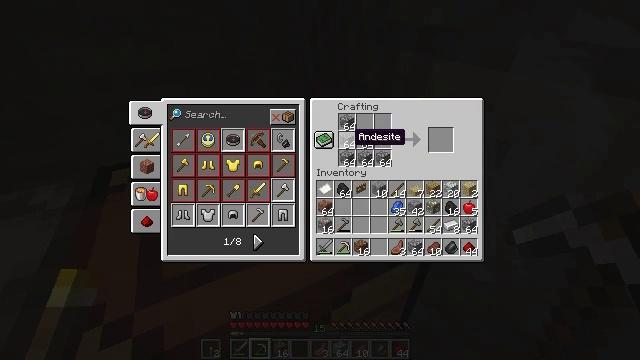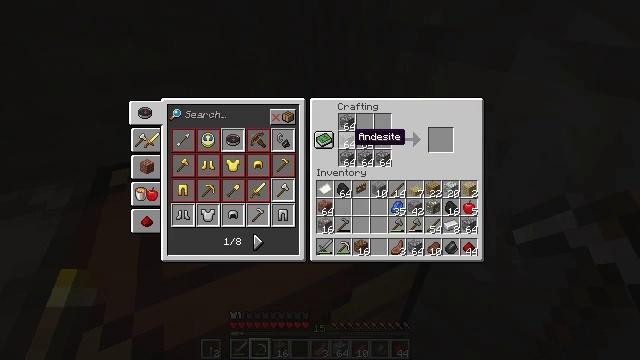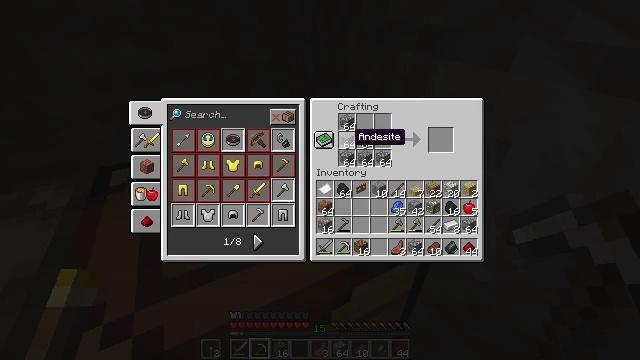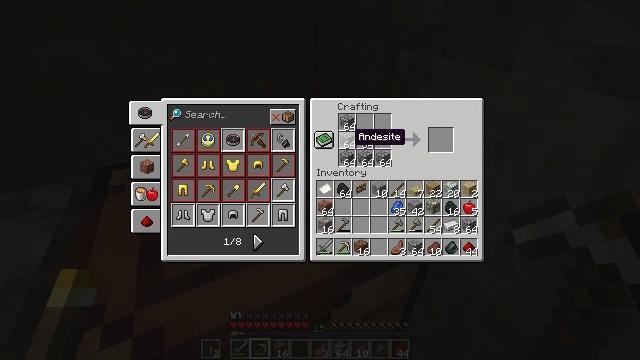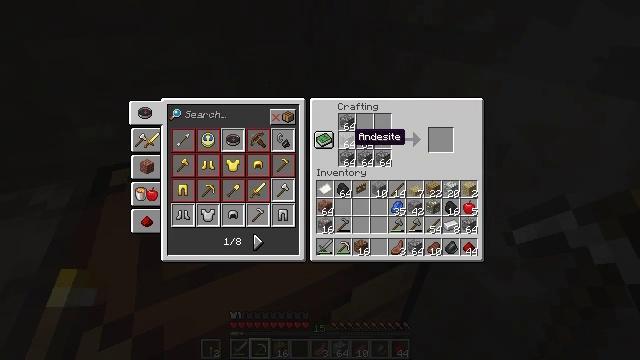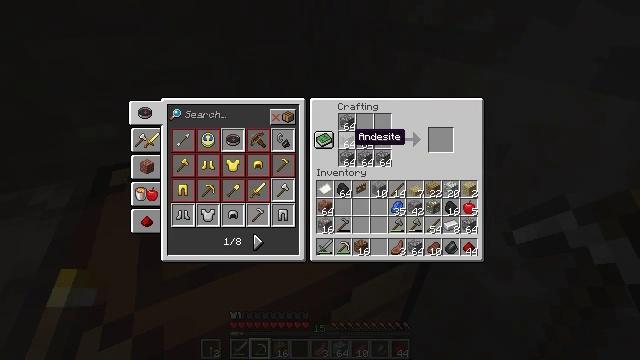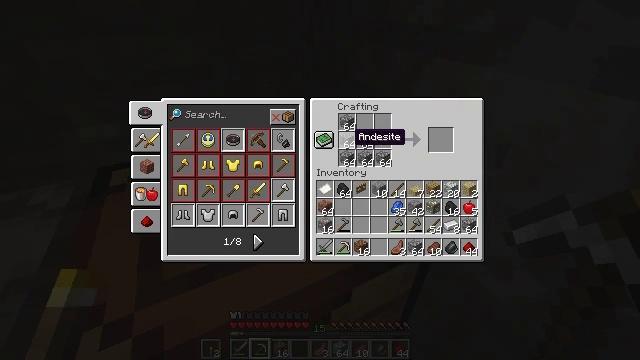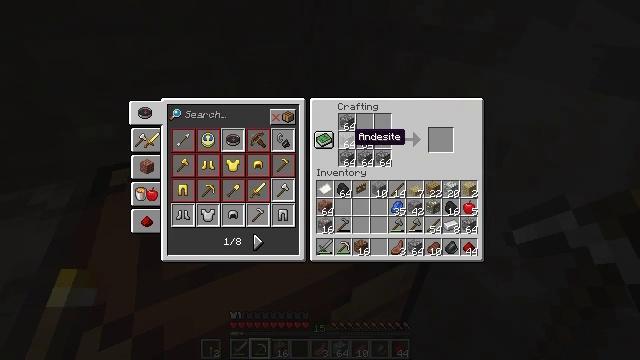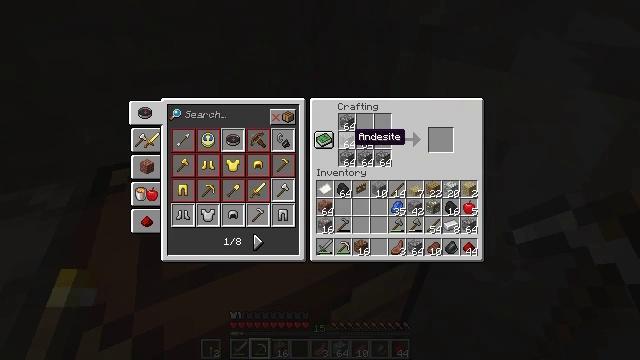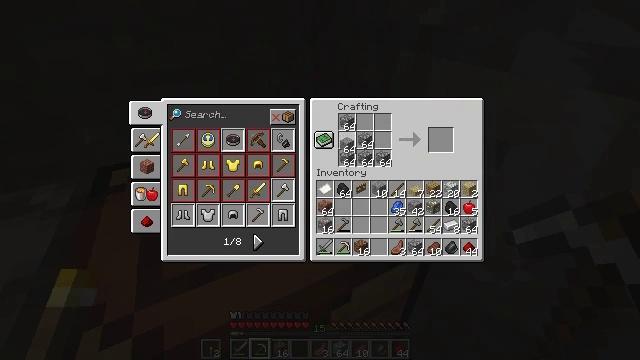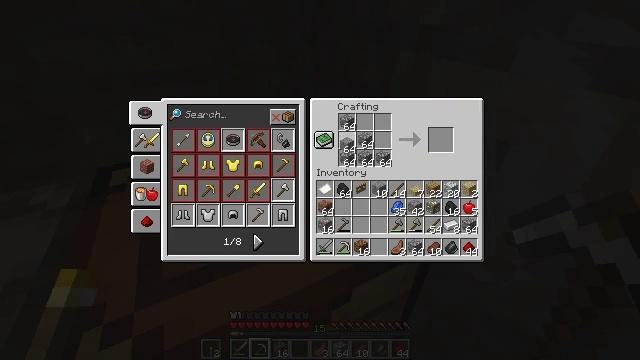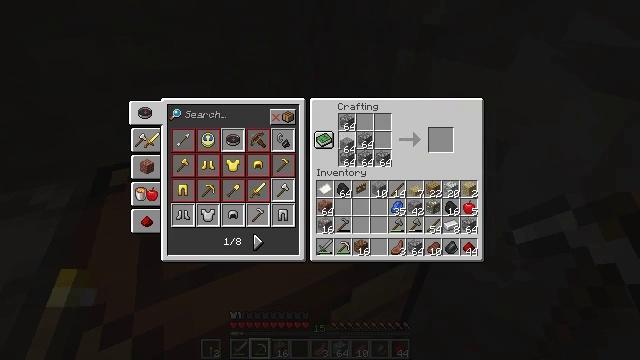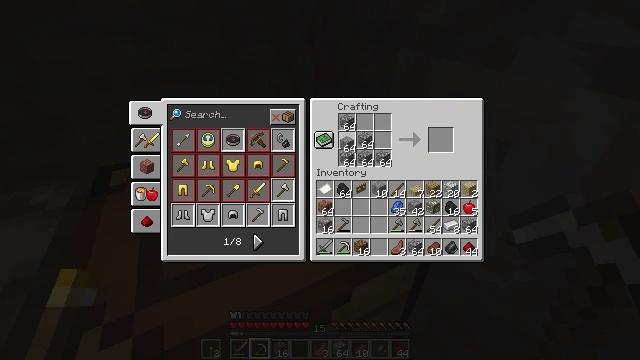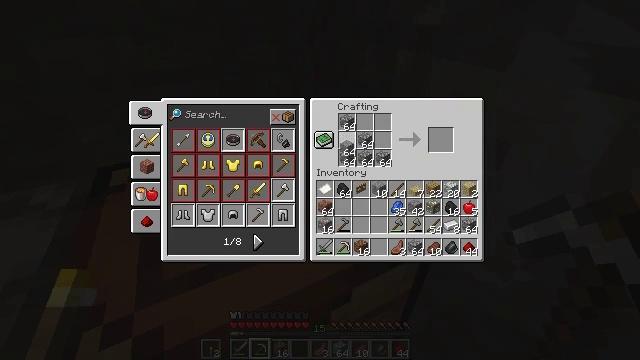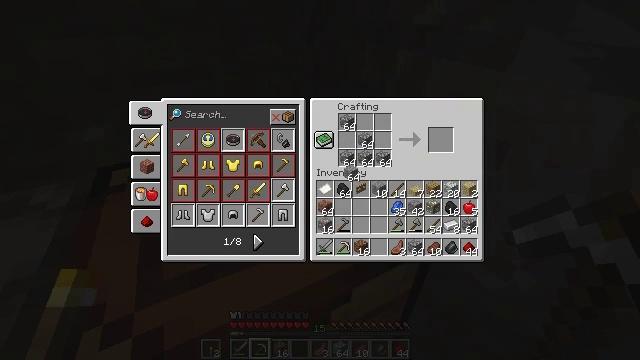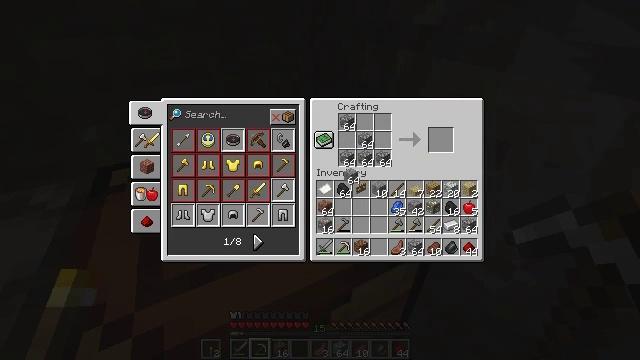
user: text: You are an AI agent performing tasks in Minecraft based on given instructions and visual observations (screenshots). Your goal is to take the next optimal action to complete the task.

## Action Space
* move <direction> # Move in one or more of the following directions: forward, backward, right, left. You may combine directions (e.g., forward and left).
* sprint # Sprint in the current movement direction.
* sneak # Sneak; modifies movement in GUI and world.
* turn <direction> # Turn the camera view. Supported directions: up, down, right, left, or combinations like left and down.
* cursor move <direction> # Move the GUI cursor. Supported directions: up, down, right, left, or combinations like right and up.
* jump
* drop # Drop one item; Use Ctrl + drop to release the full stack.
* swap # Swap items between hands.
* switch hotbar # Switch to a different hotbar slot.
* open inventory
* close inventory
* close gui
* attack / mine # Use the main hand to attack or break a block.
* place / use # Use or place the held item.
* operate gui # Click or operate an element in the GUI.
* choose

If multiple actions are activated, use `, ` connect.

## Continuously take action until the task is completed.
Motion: motion action
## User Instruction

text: Combine cobblestone to craft cobblestone stairs.
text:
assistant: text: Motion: no_op
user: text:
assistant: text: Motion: no_op
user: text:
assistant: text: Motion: no_op
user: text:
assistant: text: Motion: no_op
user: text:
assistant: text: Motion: no_op
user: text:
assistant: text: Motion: no_op
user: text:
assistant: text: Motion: no_op
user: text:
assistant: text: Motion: no_op
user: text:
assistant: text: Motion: operate gui
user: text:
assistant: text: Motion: operate gui
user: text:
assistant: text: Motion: operate gui
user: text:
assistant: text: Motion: no_op
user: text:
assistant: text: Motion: no_op
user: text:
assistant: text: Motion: cursor move down
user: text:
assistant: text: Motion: no_op
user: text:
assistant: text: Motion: cursor move down
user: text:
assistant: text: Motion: no_op
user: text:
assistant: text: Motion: no_op
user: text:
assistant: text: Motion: no_op
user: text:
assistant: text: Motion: no_op
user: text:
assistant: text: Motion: no_op
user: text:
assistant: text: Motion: no_op
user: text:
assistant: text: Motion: no_op
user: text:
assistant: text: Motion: no_op
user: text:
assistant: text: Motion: no_op
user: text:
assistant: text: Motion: no_op
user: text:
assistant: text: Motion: no_op
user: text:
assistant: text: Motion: no_op
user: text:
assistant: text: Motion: no_op
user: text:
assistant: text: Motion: no_op